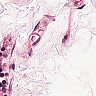
Metastatic tissue present: no